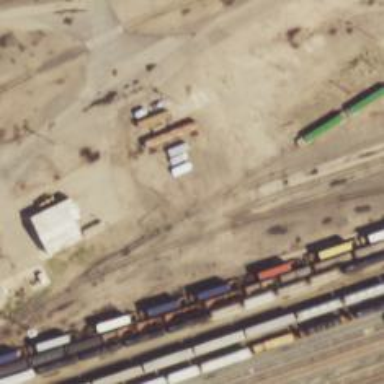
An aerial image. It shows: Railway yard in service.